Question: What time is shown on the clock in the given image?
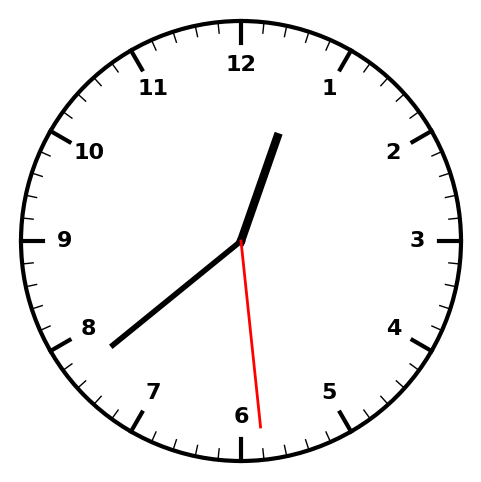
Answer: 12:38:29